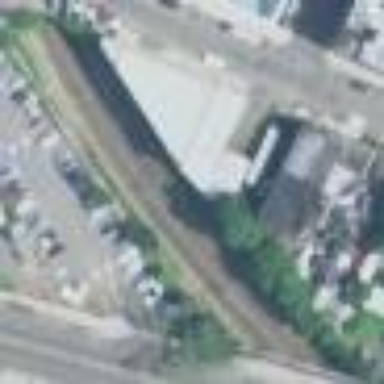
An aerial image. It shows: Railway area.